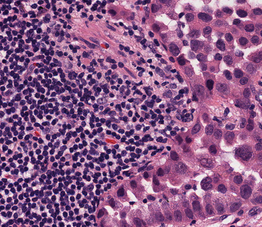
Tumor epithelial tissue: yes
Tumor-associated stroma tissue: yes
Normal tissue: no